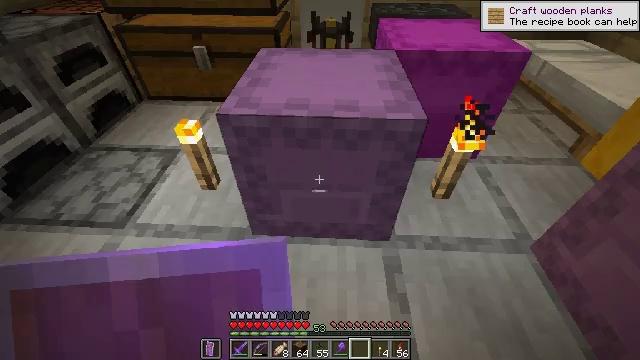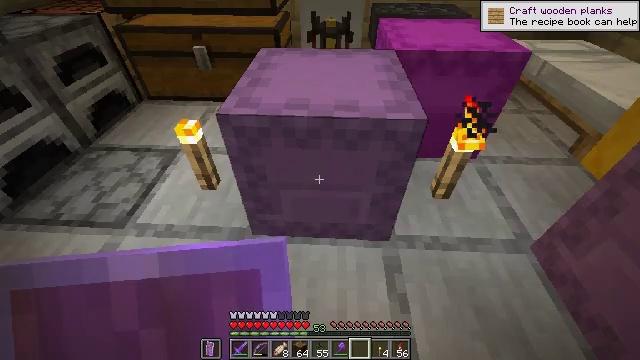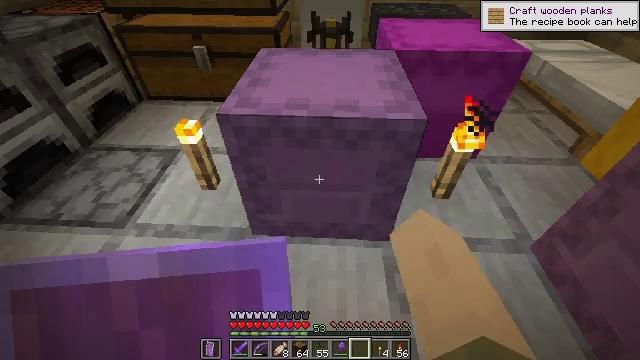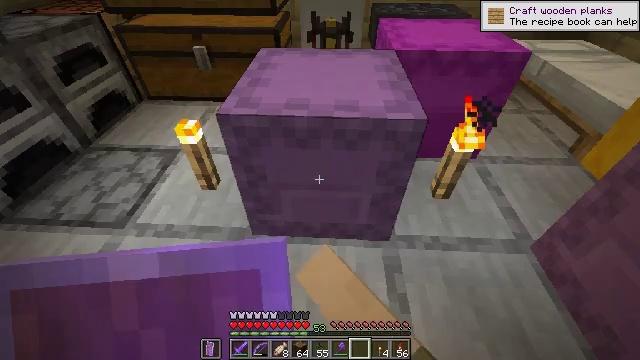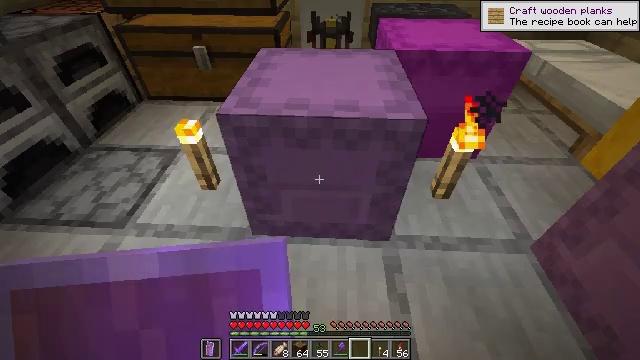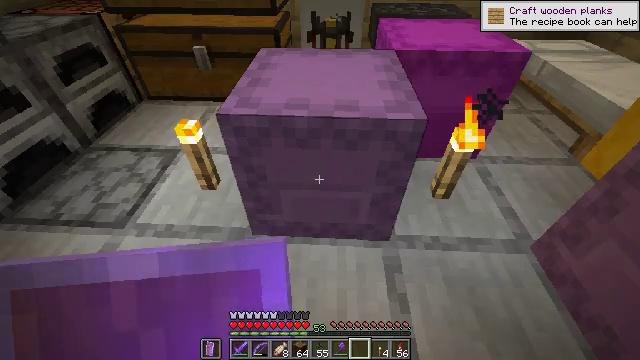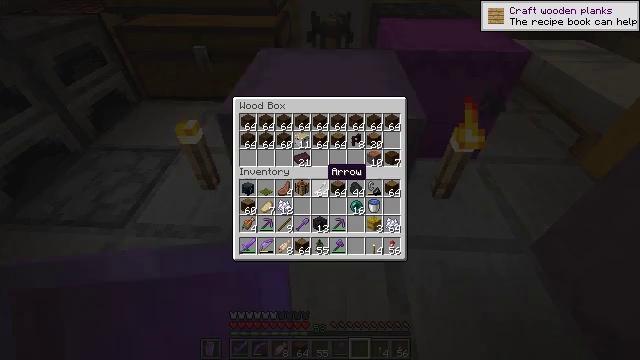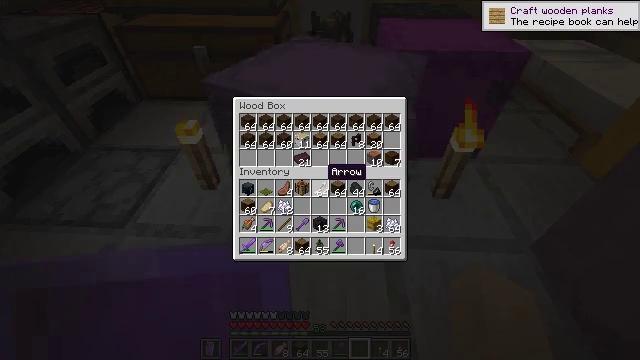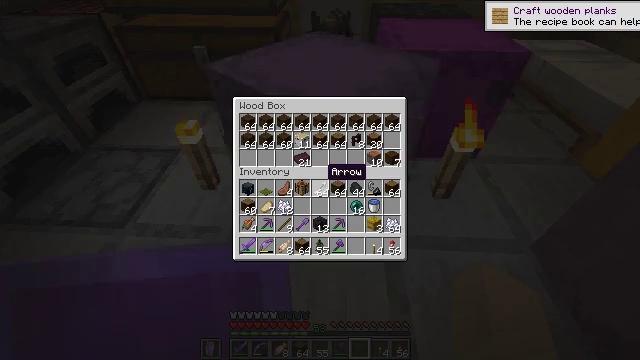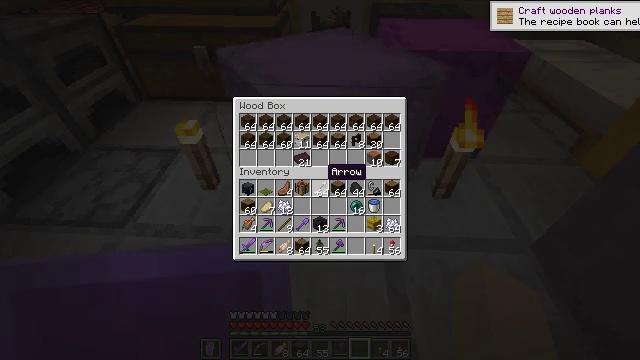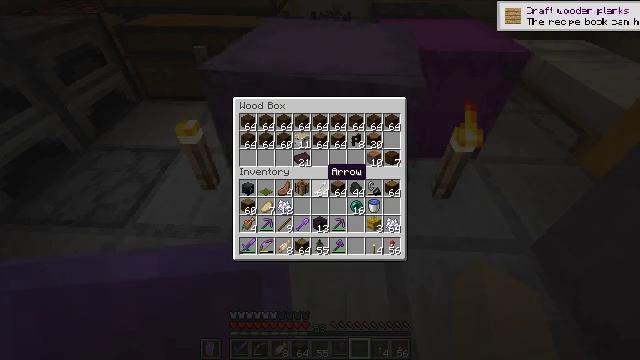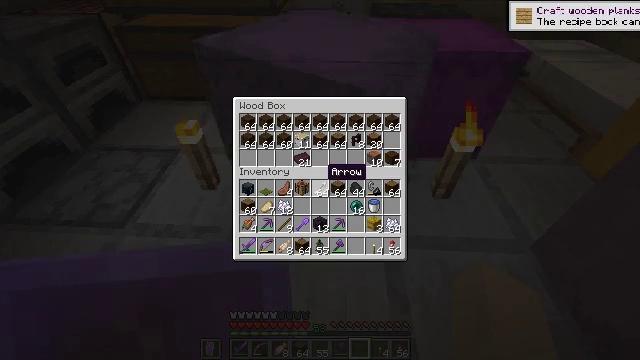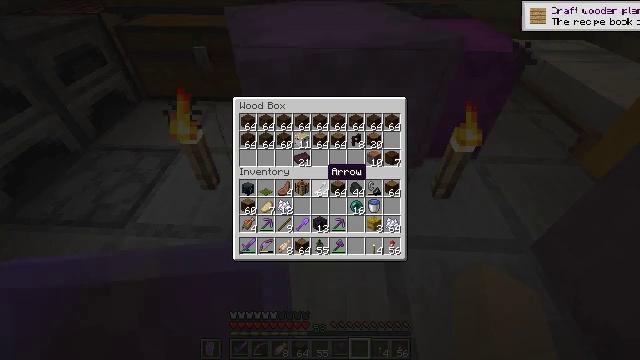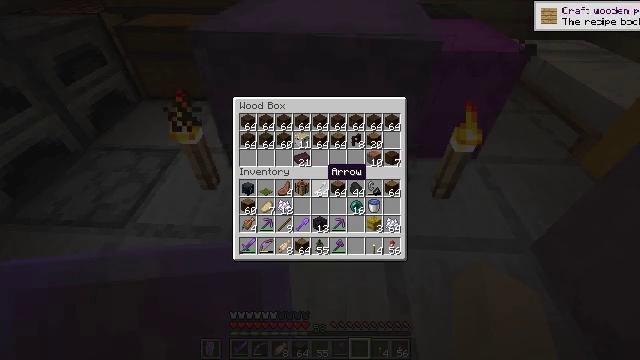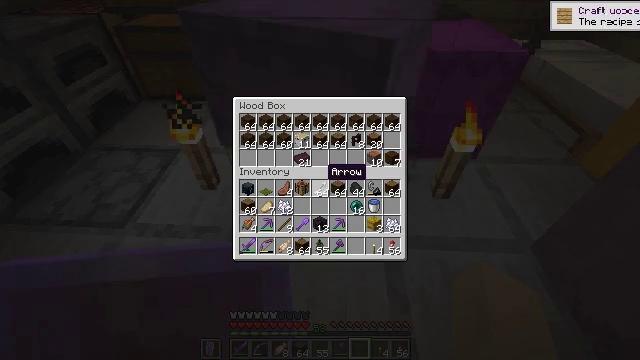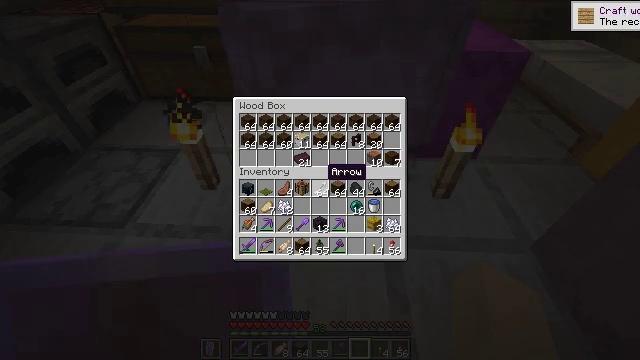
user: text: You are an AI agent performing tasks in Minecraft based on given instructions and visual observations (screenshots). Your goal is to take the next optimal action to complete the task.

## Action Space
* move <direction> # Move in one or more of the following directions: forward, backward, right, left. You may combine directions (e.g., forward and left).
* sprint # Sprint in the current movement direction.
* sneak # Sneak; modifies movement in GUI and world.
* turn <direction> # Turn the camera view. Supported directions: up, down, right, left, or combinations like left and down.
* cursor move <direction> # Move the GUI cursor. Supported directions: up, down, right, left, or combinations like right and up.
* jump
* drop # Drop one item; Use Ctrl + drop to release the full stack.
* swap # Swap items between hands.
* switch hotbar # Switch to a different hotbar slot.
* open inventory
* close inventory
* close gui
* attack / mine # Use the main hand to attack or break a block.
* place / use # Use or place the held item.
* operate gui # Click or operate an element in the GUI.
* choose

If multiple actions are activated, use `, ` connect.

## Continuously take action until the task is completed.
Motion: motion action
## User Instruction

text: Retrieve the shulker box into the inventory.
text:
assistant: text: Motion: use / place
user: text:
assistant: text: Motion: use / place
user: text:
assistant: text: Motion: use / place
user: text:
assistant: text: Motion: no_op
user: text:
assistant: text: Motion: no_op
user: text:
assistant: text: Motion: no_op
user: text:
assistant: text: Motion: no_op
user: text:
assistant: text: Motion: no_op
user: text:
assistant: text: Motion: no_op
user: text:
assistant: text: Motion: no_op
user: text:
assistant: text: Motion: no_op
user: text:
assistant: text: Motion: no_op
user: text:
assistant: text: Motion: no_op
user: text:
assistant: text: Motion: no_op
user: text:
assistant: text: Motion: no_op
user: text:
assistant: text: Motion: no_op
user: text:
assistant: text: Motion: no_op
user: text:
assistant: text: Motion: no_op
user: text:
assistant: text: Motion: no_op
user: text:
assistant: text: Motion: turn right
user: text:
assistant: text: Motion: turn right
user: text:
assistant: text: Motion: no_op
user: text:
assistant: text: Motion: no_op
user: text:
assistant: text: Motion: no_op
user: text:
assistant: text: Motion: no_op
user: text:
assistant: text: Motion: no_op
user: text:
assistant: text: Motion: no_op
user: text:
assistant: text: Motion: no_op
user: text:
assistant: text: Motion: no_op
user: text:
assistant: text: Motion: no_op